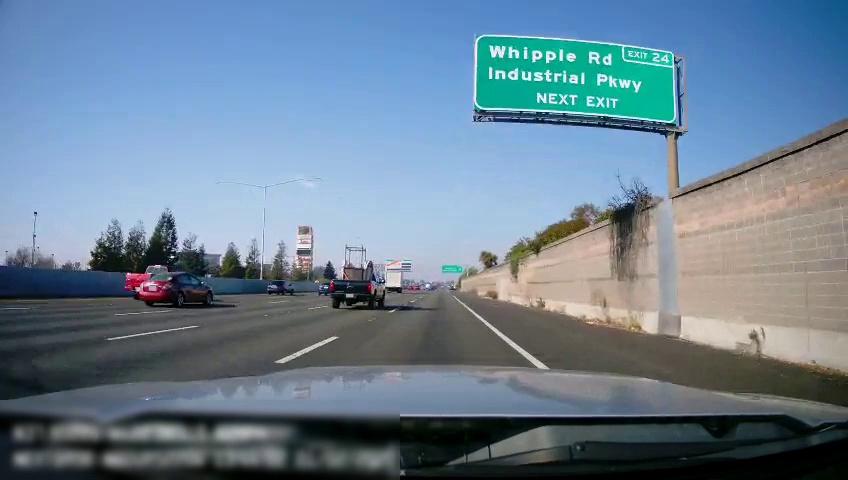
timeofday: Day
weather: Sunny
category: Drivable Space
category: Vehicles | Car
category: Vehicles | Truck
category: Vehicles | Truck
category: Vehicles | Truck
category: Vehicles | Car
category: Vehicles | Car
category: Lanes | Alternate Lane
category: Lanes | Current Lane
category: Lanes | Alternate Lane
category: Lanes | Alternate Lane
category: Lanes | Alternate Lane
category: Traffic | Signs
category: Traffic | Signs